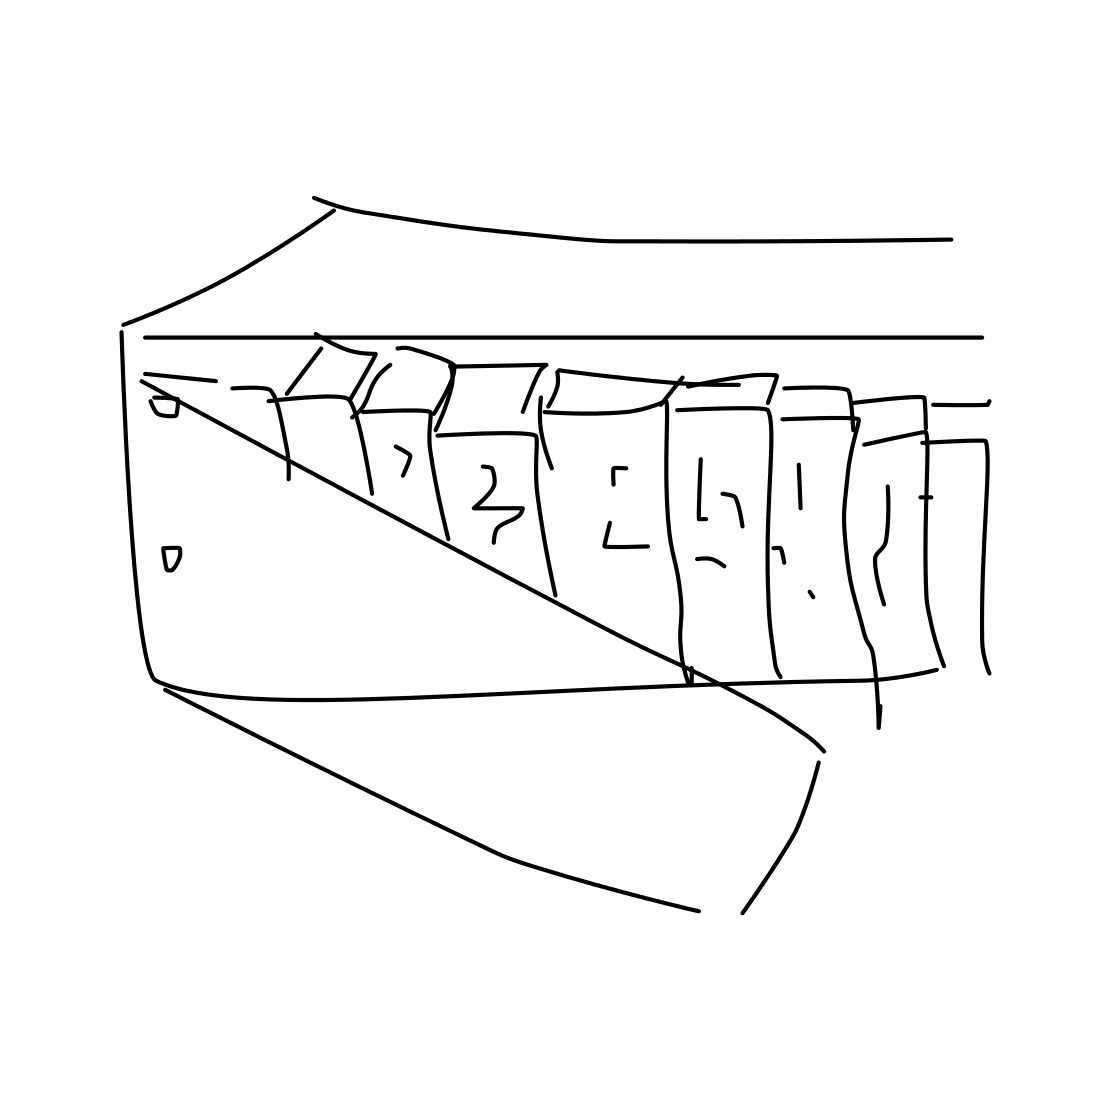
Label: bookshelf